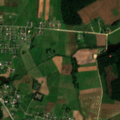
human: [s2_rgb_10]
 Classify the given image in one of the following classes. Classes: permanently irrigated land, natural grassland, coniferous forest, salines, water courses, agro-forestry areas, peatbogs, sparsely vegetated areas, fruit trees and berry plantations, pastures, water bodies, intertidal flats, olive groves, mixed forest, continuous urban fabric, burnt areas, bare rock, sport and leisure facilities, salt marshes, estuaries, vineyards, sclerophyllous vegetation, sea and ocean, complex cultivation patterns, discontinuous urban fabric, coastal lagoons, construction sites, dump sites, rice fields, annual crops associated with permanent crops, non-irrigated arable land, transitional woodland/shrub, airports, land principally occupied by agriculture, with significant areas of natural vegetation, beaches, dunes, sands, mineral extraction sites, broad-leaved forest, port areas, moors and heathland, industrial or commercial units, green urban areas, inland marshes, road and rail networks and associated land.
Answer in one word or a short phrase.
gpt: discontinuous urban fabric, non-irrigated arable land, complex cultivation patterns, mixed forest